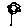
Label: flower